Question: In this image, the content from one panorama item bleeds over onto the previous item:

How can I do this in Expression Blend / with XAML?
Here is my XAML currently:
'''
<controls:Panorama Margin="0,0,-1732,8" Grid.Row="1" Title="ODP">
<controls:PanoramaItem Header="new">
<local:StoryList/>
</controls:PanoramaItem>
<controls:PanoramaItem Header="few">
<local:StoryList/>
</controls:PanoramaItem>
<!-- ... -->
'''
It works, but the content doesn't overlap so it's harder for the user to know they can scroll over.
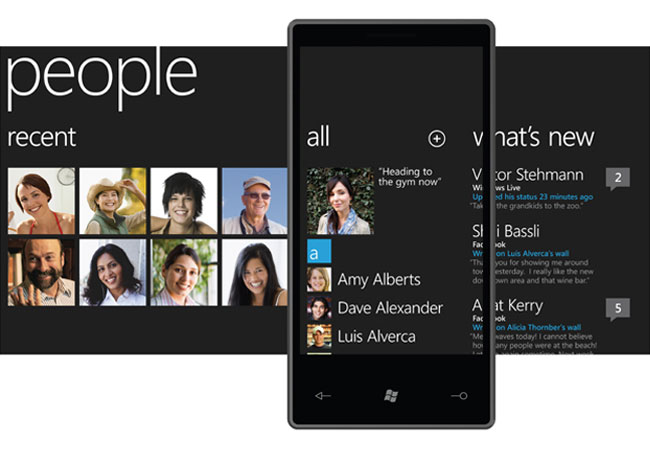
Answer: Is it because you have a margin set on your panorama? or because you appear to have more things in your grid?
Why do you have the panorama in row 1? what's in row 0?
the sample by default has this:
'''
<Grid x:Name="LayoutRoot" Background="Transparent">
<!--Panorama control-->
<controls:Panorama Title="my application">
<controls:Panorama.Background>
<ImageBrush ImageSource="PanoramaBackground.png"/>
</controls:Panorama.Background>
'''
with no margin and in the grid.